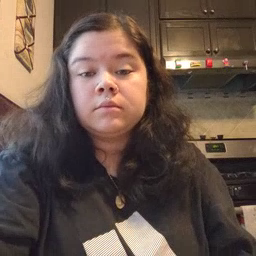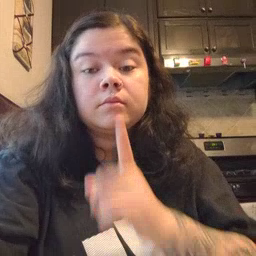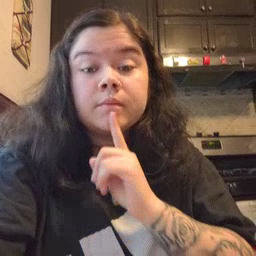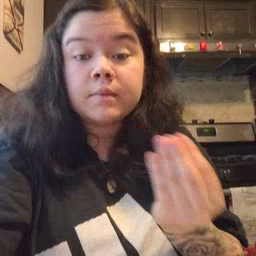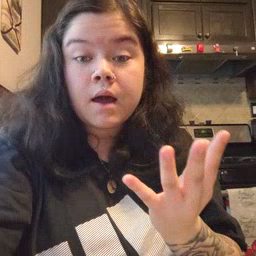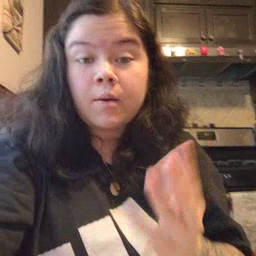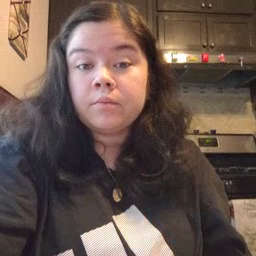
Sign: lamp